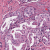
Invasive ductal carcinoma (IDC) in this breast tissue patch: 0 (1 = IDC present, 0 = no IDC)